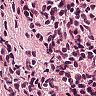
Metastatic tissue present: no